Question: In 'presto-ip:port/ui/' site.
When I go to -> Query Overview -> Live Plan, I see Stage 6 Output 371MB data(which it's a lot for me).
How could I find out which part of the query it belong to? I click on Stage 6 and not showing usefull messaage.

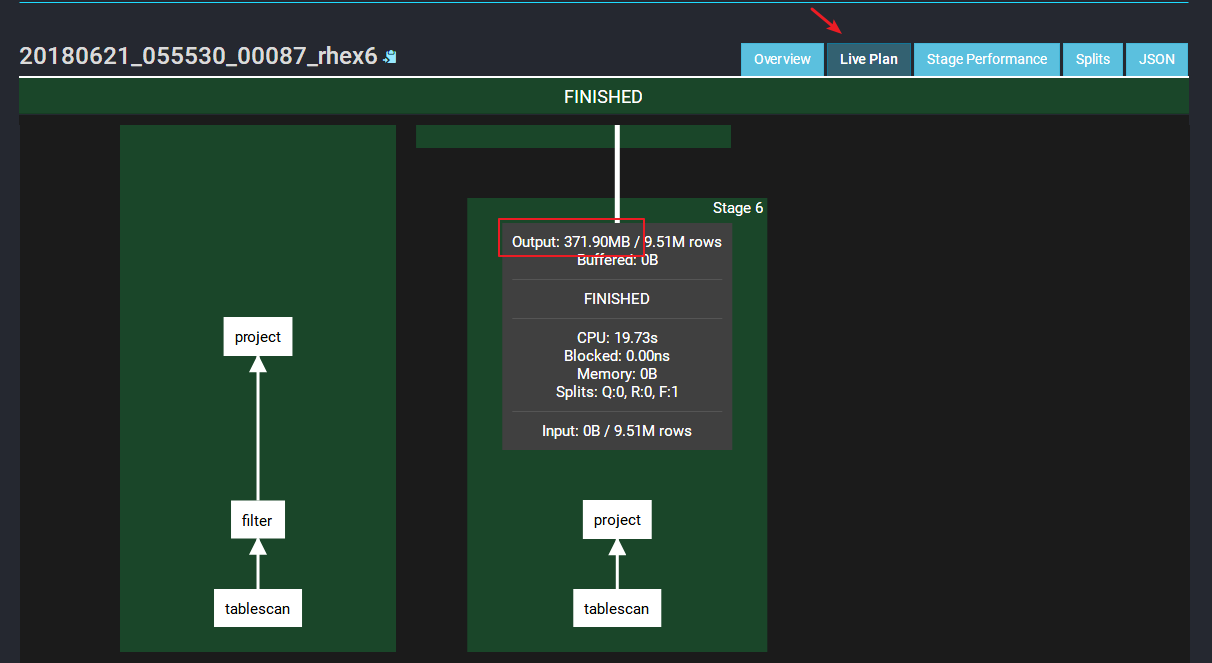
Answer: Currently the UI won't tell you that. However, you can run
'''
EXPLAIN (TYPE DISTRIBUTED) <query>;
'''
to see what are the stages, including what source table they are reading.
Also, there is a UI change proposal <URL> that, when included, will show the table name right in "tablescan" box in the UI.